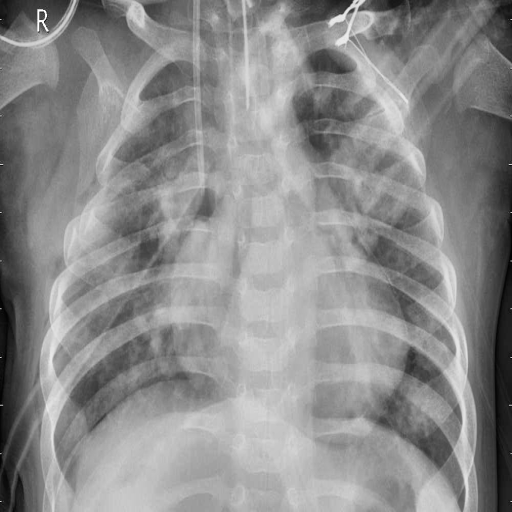
Finding: PNEUMONIA